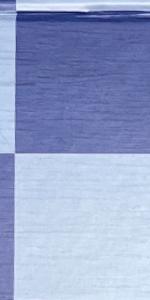
Label: Empty